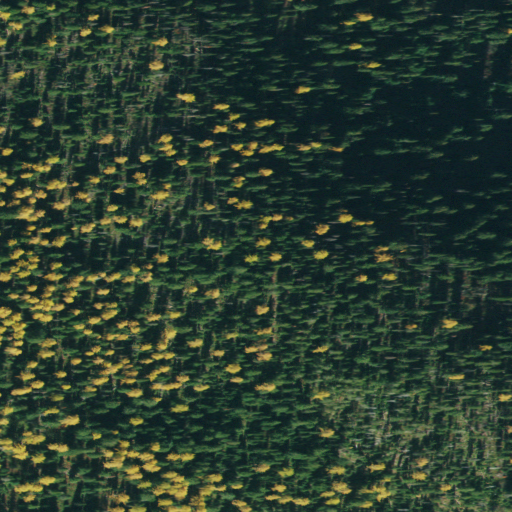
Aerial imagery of mountain in Idaho named Jackknife Peak containing only evergreen forest